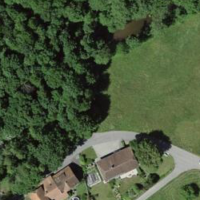
EUNIS habitat code: 55
Species observed at this site:
Acer pseudoplatanus